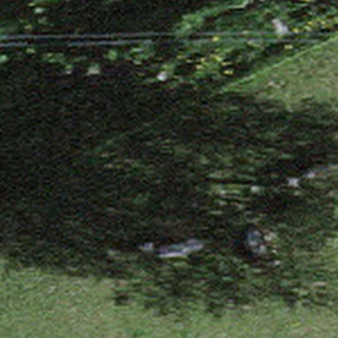
Label: other